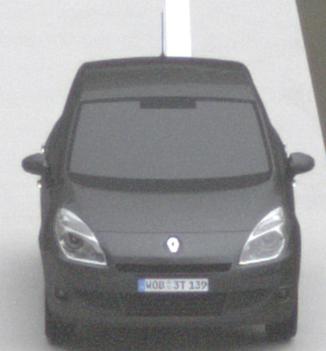
Make: Renault
Model: Scénic 1.6 16V 110
Detailed model: Scénic (III)
Model produced from: 2009/06
Model produced until: 2010/08
Doors: 5
Color: gray
Road condition: dry road
Daytime: midday
Contrast: low contrast